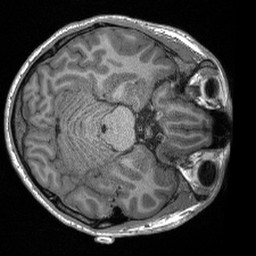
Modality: T1w
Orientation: axial
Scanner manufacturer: siemens
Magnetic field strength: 3 T
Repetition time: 2.4 s
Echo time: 0.00213 s